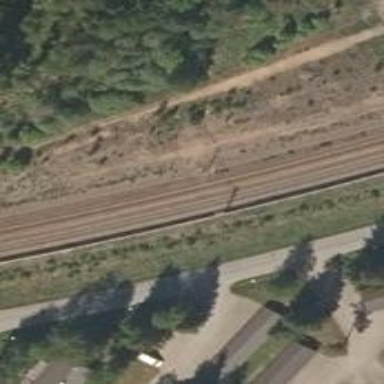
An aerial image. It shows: Railway signal.